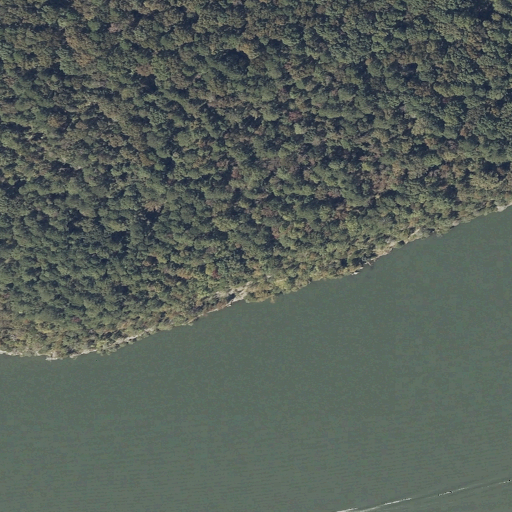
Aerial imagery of cliff(s) in Alabama named Honey Bluff containing deciduous forest, open water, mixed forest, evergreen forest, and shrub